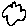
Label: cloud